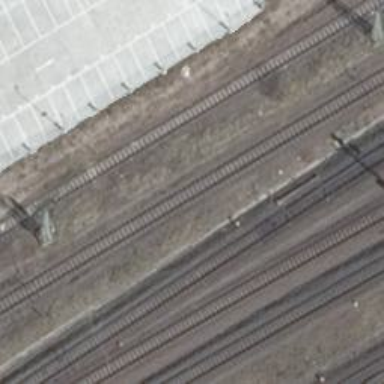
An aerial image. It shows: Railway switch with the turnout on the right side.